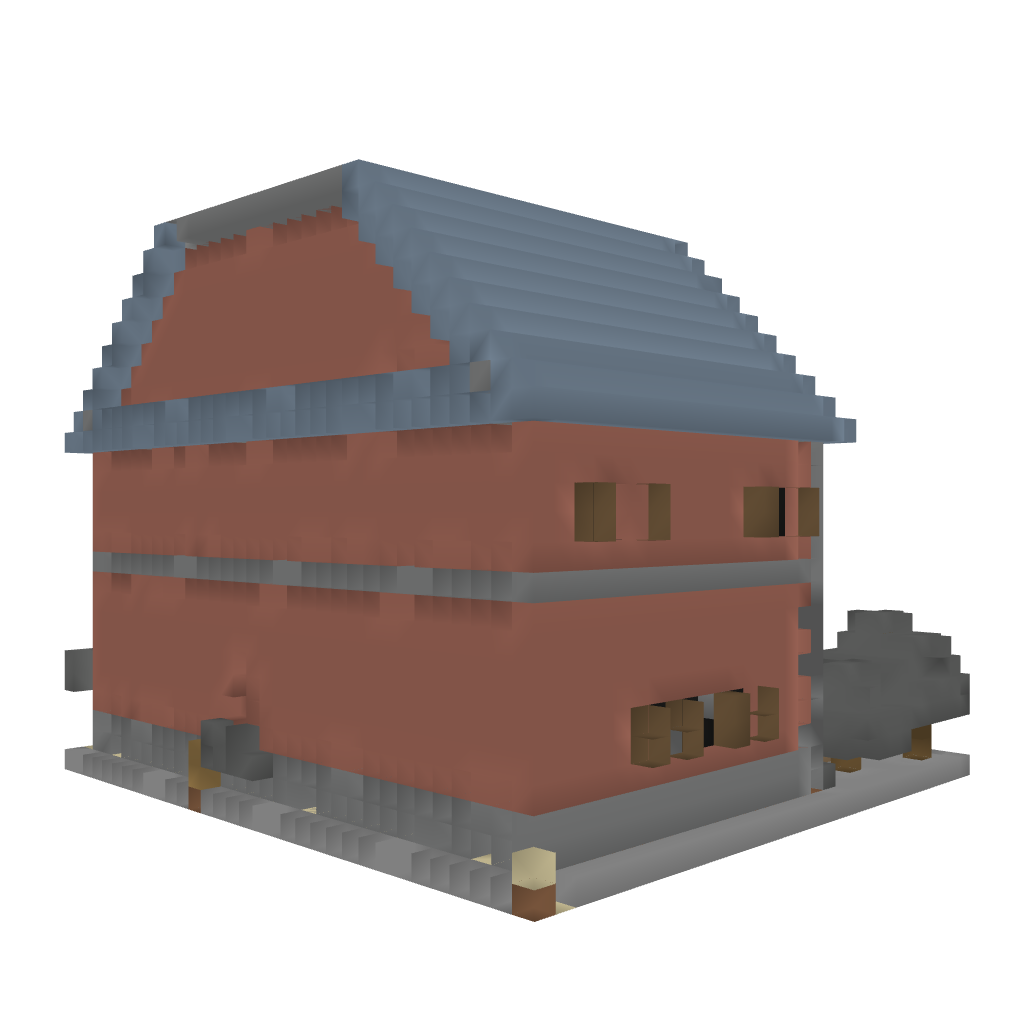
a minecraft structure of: Bender's House